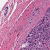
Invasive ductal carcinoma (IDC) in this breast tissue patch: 0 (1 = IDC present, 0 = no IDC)